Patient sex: F
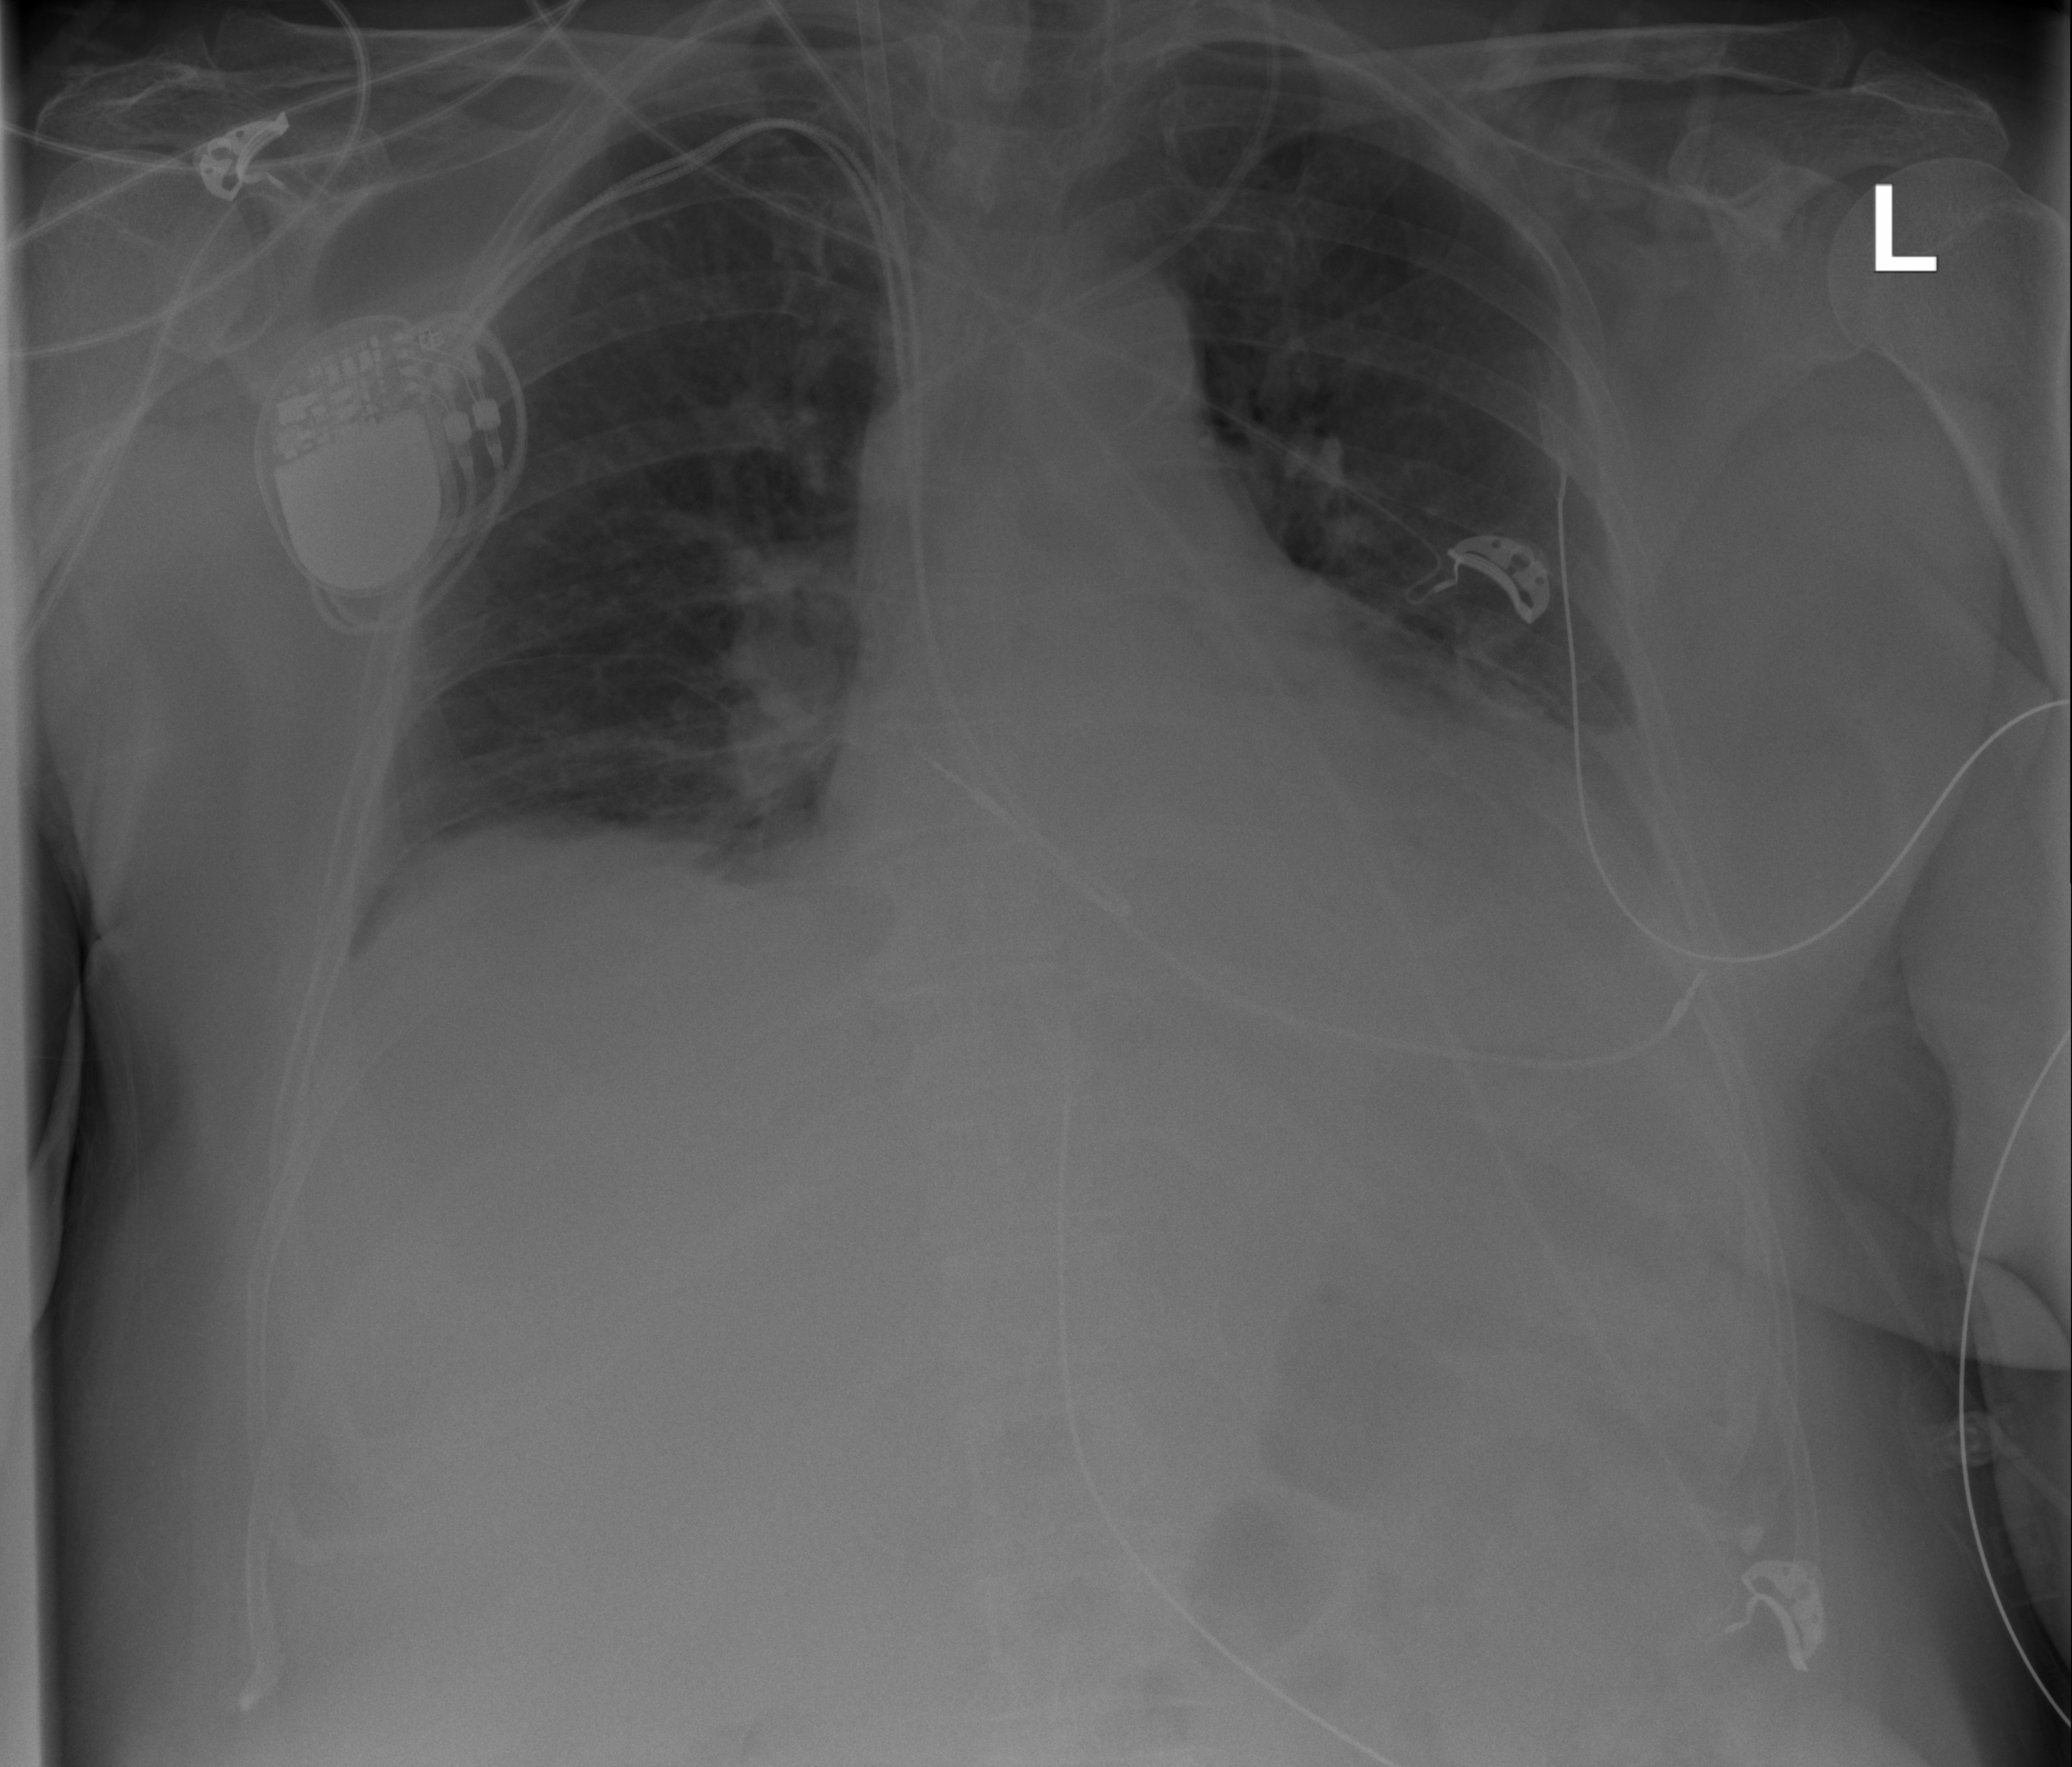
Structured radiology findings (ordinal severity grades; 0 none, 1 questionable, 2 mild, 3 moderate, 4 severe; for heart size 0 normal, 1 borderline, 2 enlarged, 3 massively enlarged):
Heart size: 1
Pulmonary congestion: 2
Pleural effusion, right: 0
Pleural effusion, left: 2
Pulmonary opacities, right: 0
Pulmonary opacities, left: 0
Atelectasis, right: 0
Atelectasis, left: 2